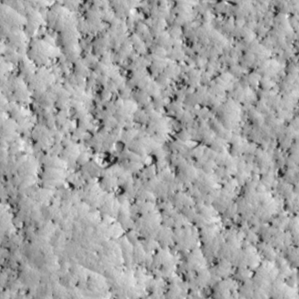
Label: non_frost